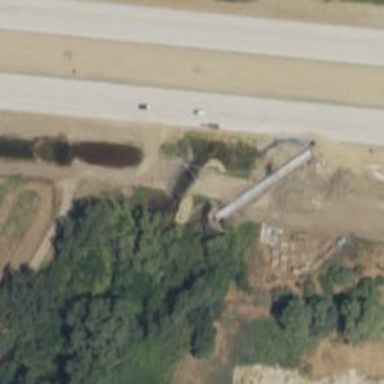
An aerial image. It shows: Culvert tunnel.